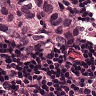
Metastatic tissue present: yes